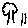
Label: tree